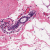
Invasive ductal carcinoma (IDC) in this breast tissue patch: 0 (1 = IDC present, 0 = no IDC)